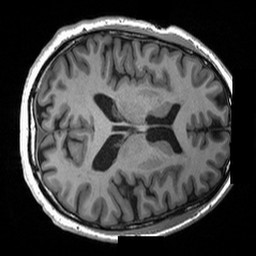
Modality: T1w
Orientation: axial
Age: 35
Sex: male
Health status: healthy
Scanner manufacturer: siemens
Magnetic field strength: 3 T
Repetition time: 2 s
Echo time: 0.00203 s